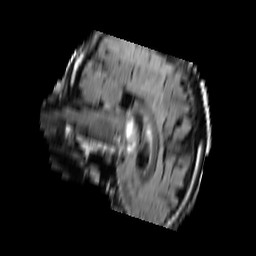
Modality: FLAIR
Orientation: sagittal
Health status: ill
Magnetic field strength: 3 T